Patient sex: M
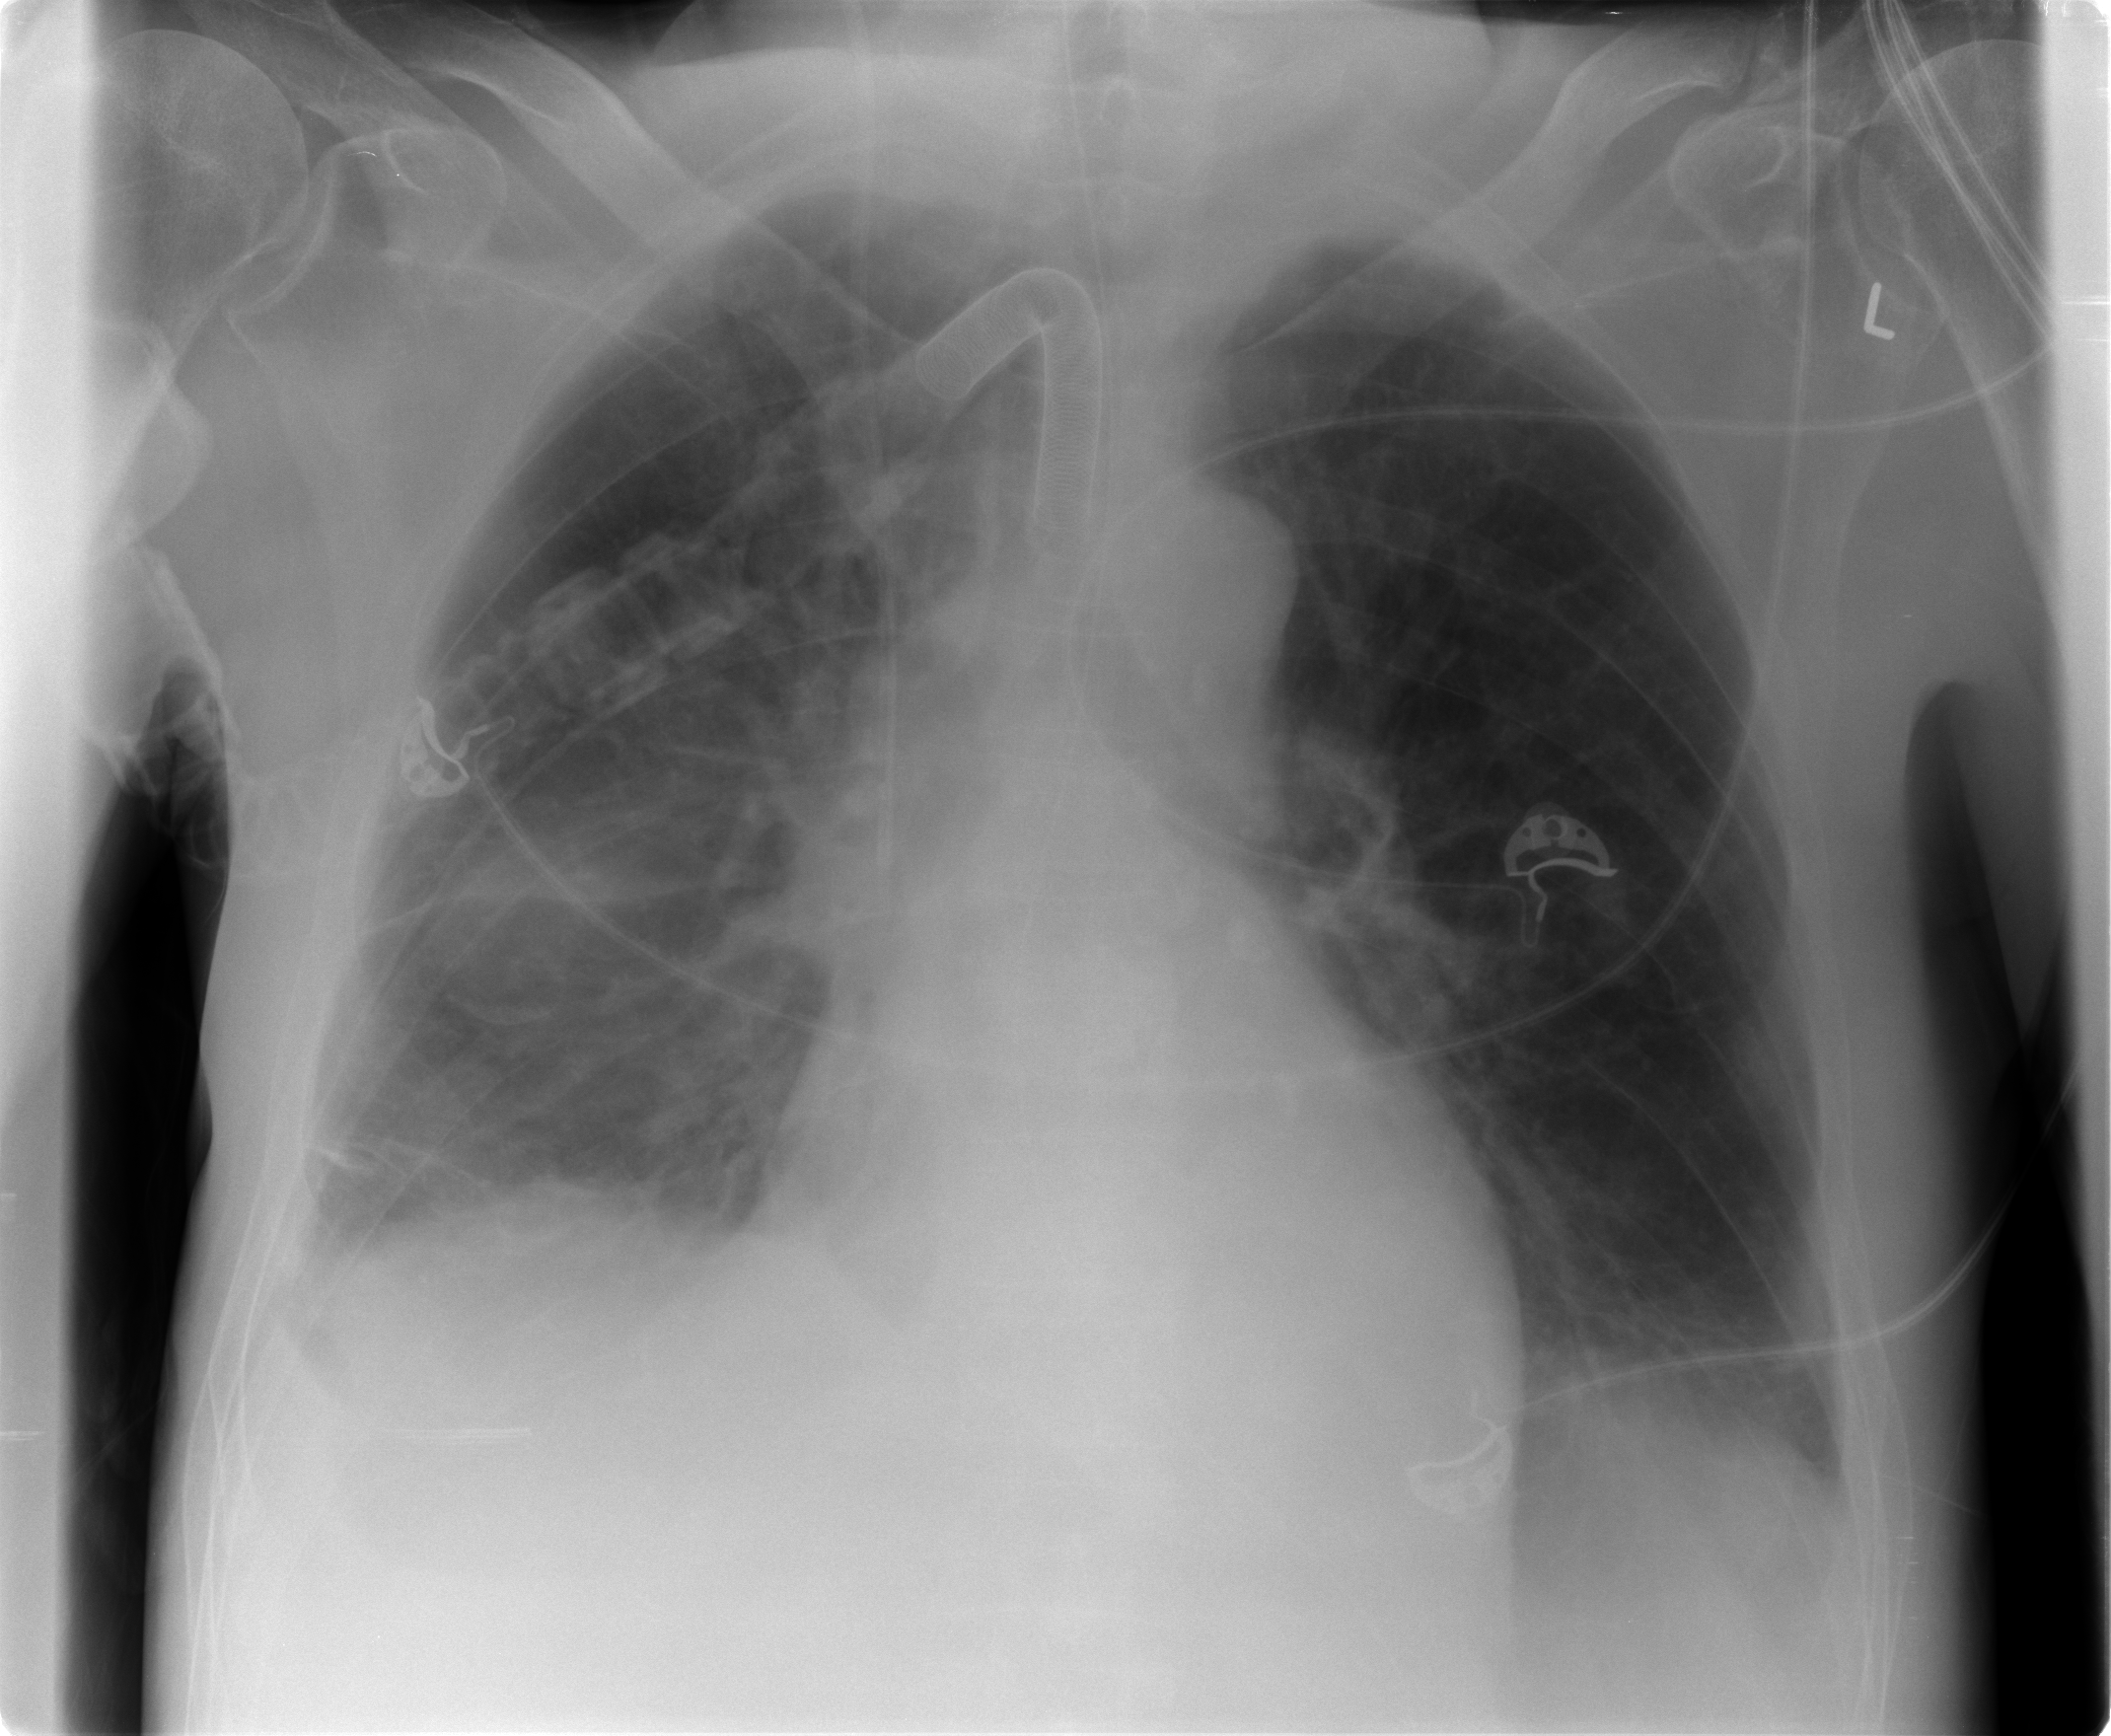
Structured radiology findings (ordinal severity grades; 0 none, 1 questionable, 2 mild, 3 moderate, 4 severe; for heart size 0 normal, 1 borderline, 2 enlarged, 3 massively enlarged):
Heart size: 0
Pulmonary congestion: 2
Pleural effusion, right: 3
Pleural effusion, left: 2
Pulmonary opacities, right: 2
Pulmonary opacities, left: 0
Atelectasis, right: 3
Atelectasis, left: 2